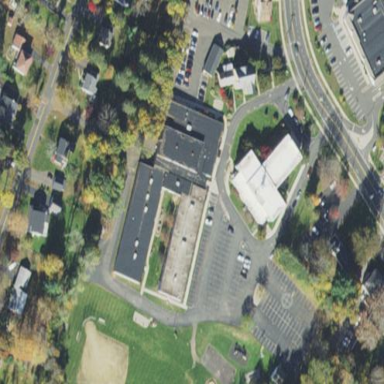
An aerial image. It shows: School building.